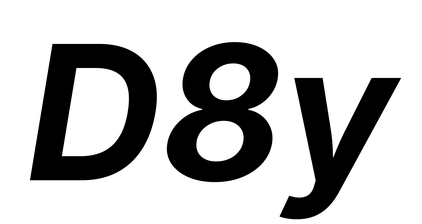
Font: Inter-Italic_Bold_Italic